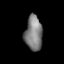
Tissue: lung
Cell type: Epithelial cells
Senescence score: 0.226
Nuclear area (px): 590
Mean DAPI intensity: 124.854